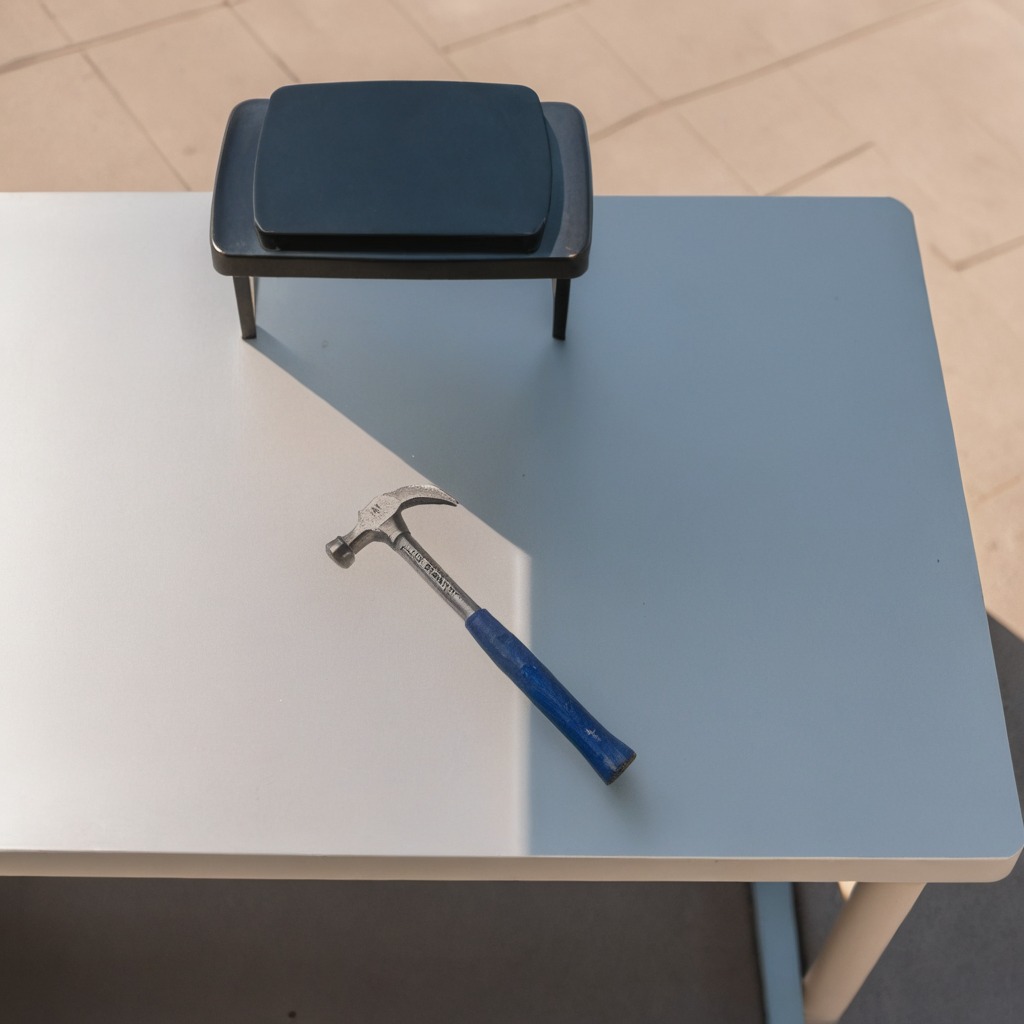
A hammer is lying on a clean utility table in a temporary outdoor tool station.